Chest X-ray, AP view. Patient: 46 years old, sex M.
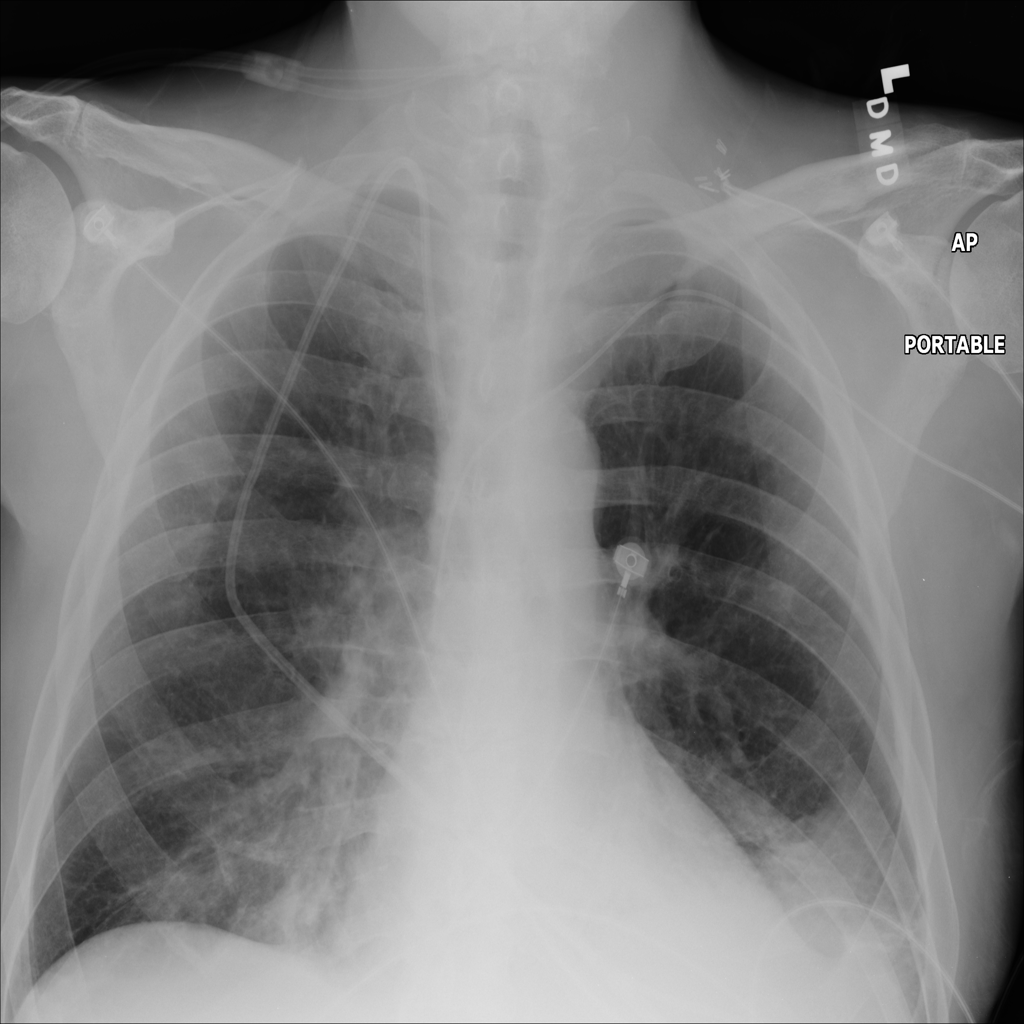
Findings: Consolidation